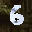
Label: 6